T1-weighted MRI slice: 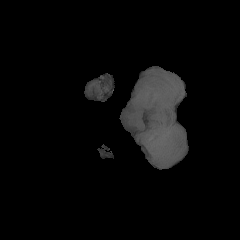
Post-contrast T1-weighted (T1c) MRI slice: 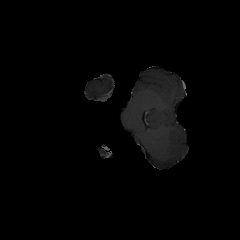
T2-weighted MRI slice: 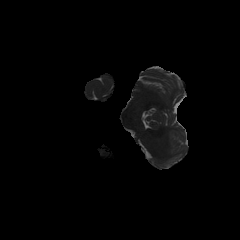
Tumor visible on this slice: no